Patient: sex F, age 54
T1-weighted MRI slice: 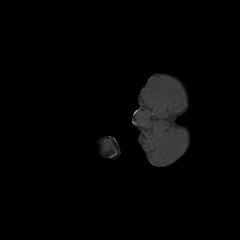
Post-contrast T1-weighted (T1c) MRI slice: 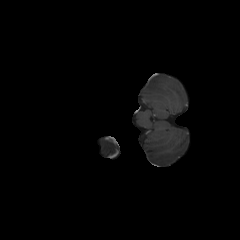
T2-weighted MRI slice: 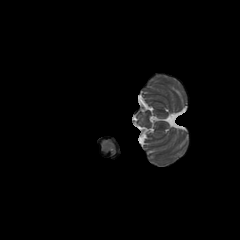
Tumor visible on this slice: no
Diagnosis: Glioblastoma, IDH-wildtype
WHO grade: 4